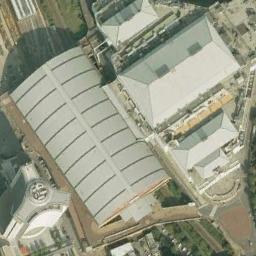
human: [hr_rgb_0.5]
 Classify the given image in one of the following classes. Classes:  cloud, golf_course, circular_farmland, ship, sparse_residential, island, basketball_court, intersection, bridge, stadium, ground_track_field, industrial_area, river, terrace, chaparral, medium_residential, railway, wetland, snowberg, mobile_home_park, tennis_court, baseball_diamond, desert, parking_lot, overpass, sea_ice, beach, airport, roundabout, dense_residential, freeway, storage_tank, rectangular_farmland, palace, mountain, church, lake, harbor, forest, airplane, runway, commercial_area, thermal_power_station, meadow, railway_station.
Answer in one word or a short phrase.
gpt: palace